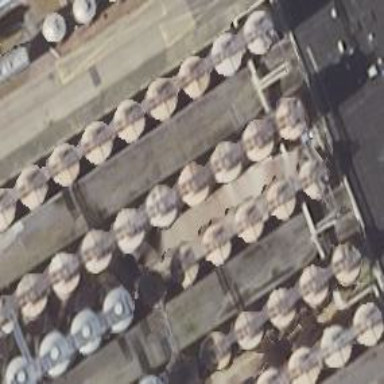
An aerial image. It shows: Storage tank that is man-made.